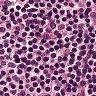
Metastatic tissue present: no